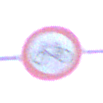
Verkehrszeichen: VerbotRadverkehr
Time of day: SunriseSunset
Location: Outdoor (Urban)
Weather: Clear
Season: NotSpecified
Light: Natural